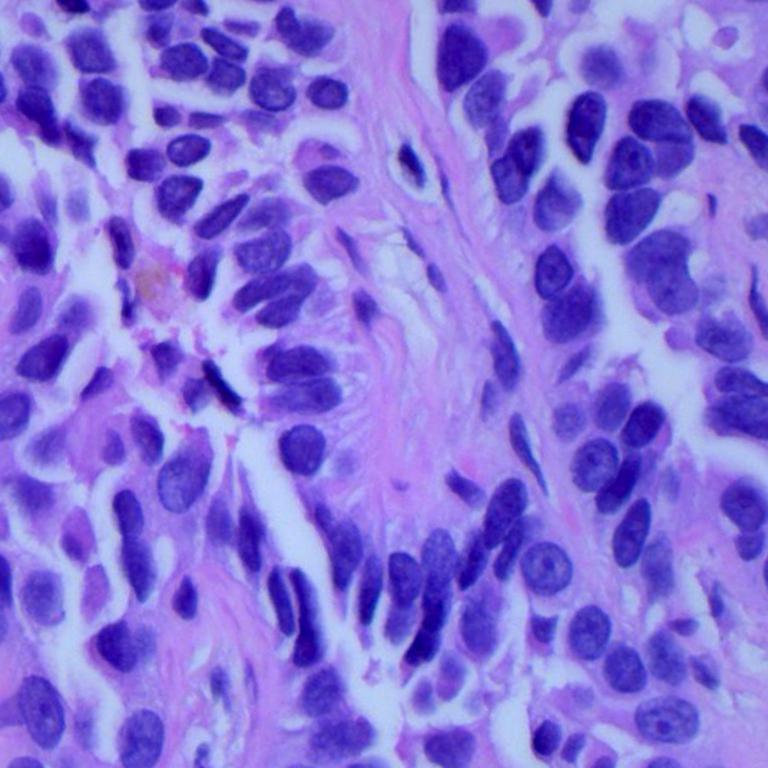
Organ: lung
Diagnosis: adenocarcinomas